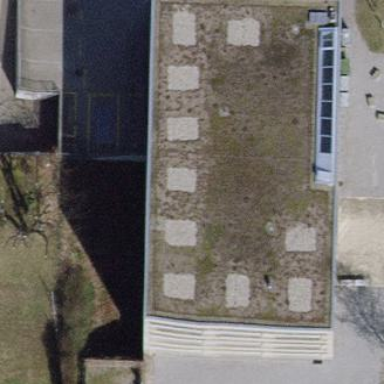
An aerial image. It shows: School building.